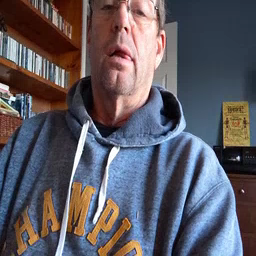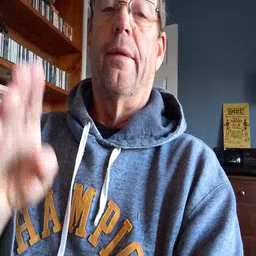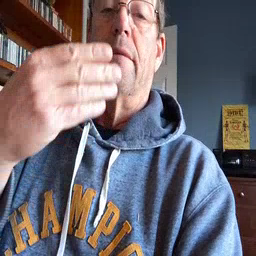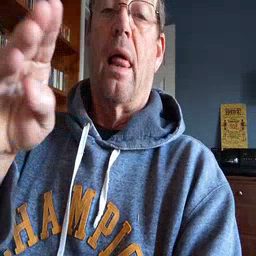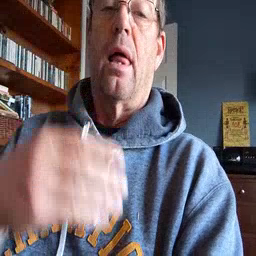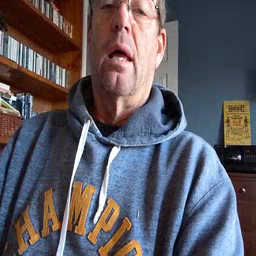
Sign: flag